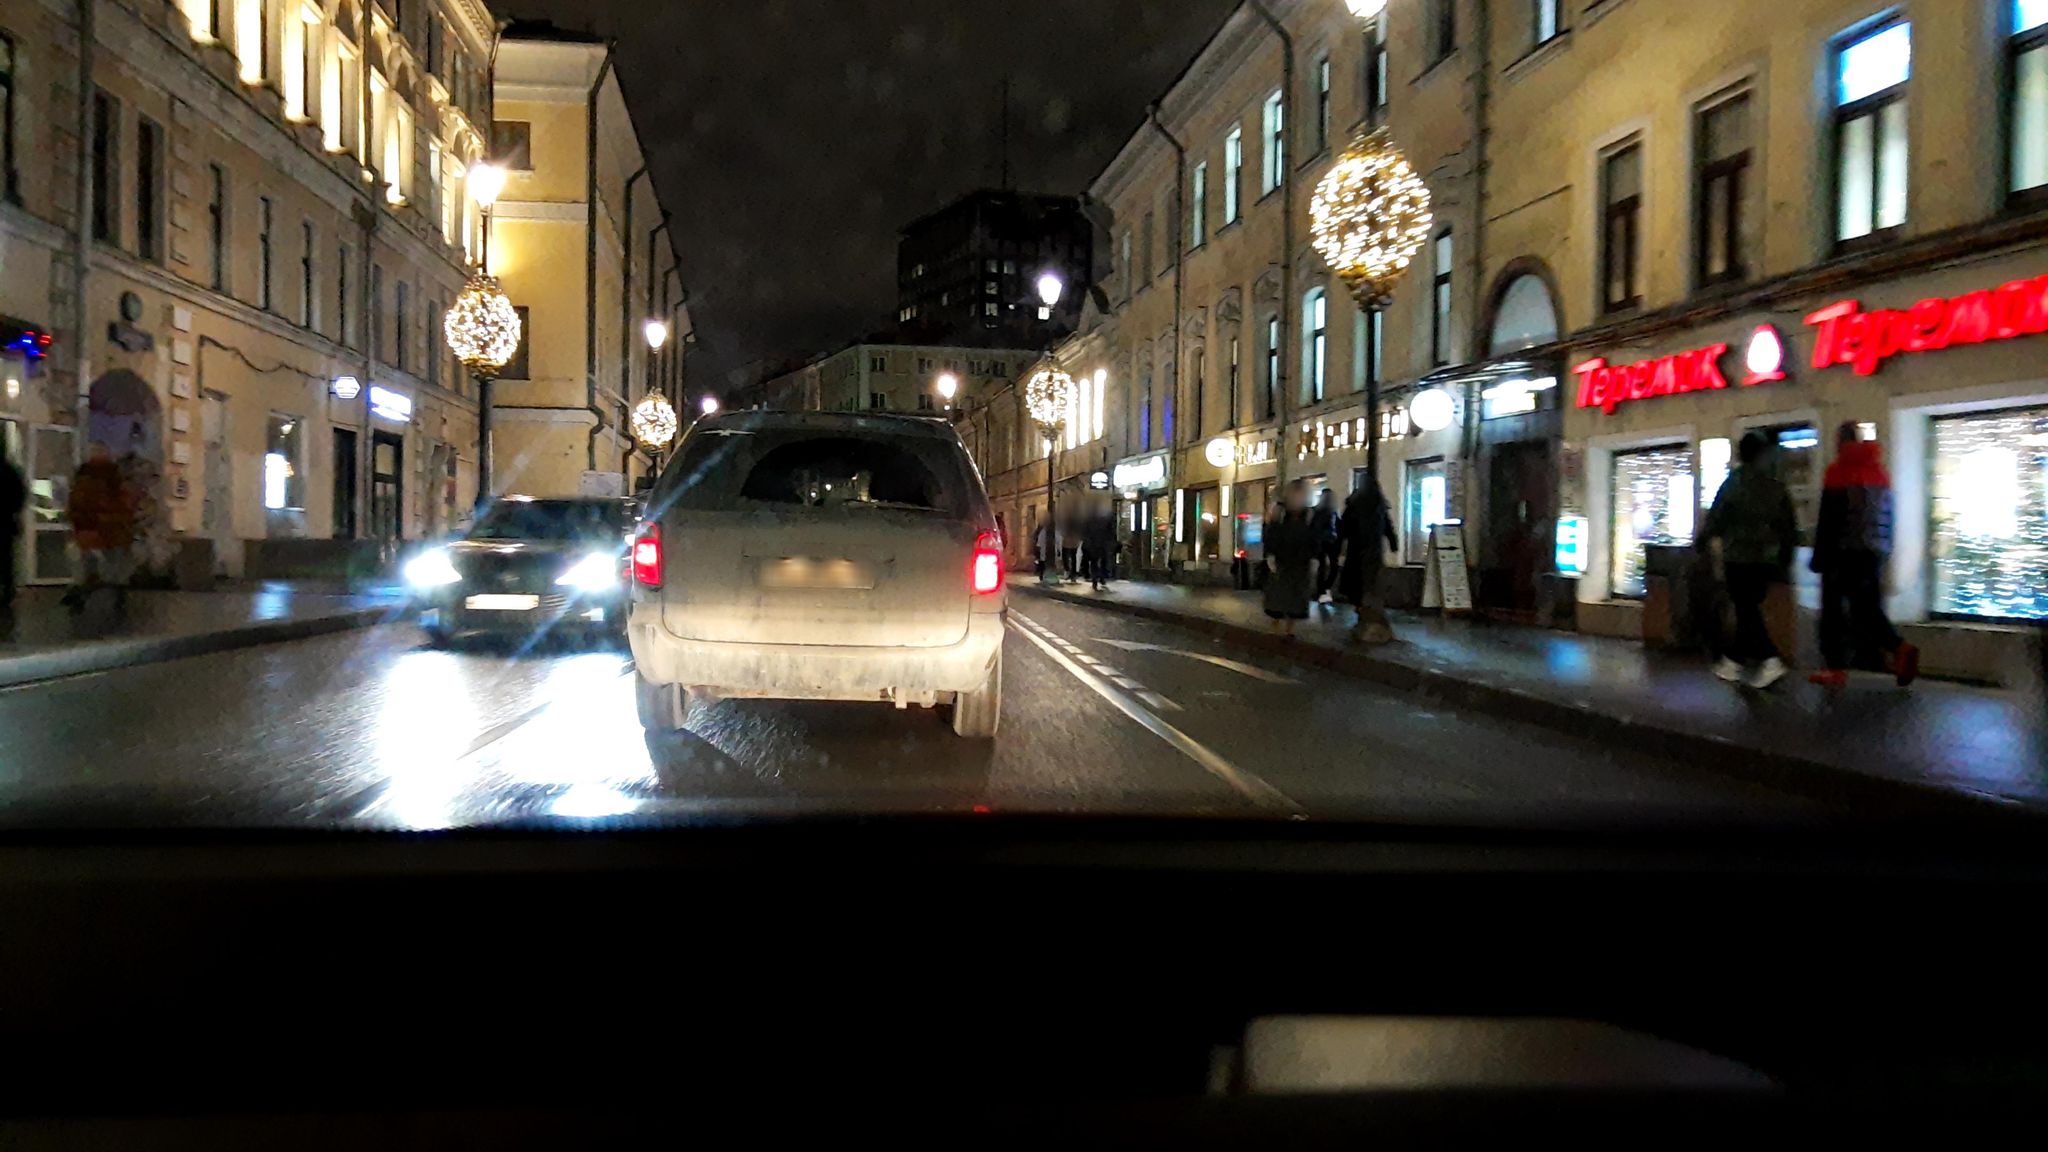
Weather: clear
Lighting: night
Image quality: slightly poor
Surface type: driving surface
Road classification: footway
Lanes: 3
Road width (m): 3.6
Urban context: urban centre
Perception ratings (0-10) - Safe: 1.49, Lively: 7.92, Beautiful: 6.32, Boring: 0.62, Depressing: 3.33, Wealthy: 5.7